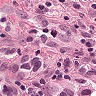
Metastatic tissue present: yes